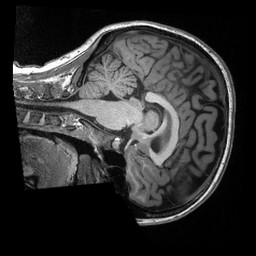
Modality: T1w
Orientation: sagittal
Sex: female